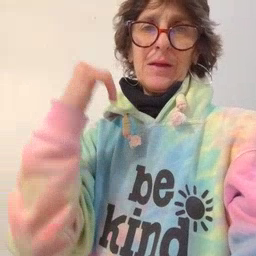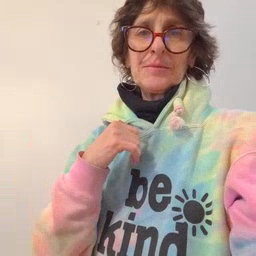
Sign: tree